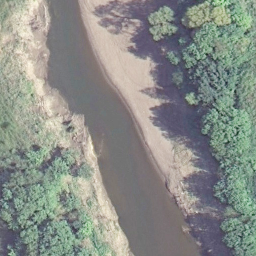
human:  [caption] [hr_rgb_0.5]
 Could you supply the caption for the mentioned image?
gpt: Lots of green plants flourish on both banks of the river .

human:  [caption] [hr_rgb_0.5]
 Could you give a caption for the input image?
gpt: Green plants flourish on both banks of the river .

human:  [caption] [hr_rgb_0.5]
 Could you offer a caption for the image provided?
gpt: It is a river with dense forest on both banks of the river .

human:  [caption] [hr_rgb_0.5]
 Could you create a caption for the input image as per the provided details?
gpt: A river with dense forest on both banks of the river .

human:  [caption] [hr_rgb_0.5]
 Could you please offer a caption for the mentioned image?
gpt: A river goes through a dense forest .